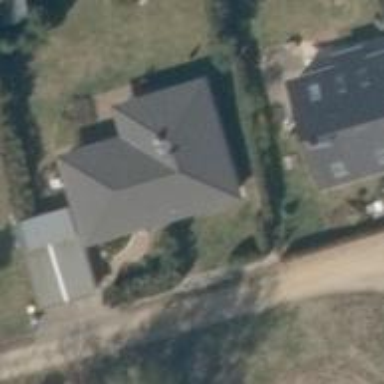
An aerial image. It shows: Simple house.